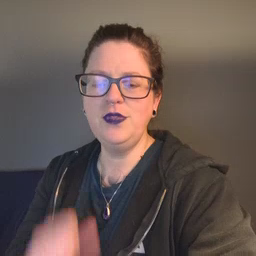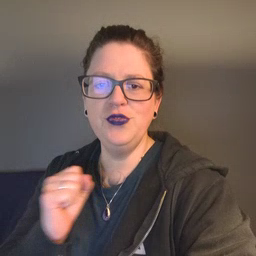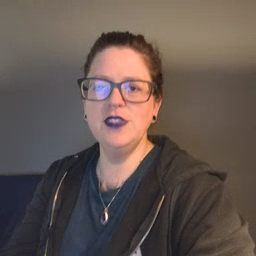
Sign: refrigerator